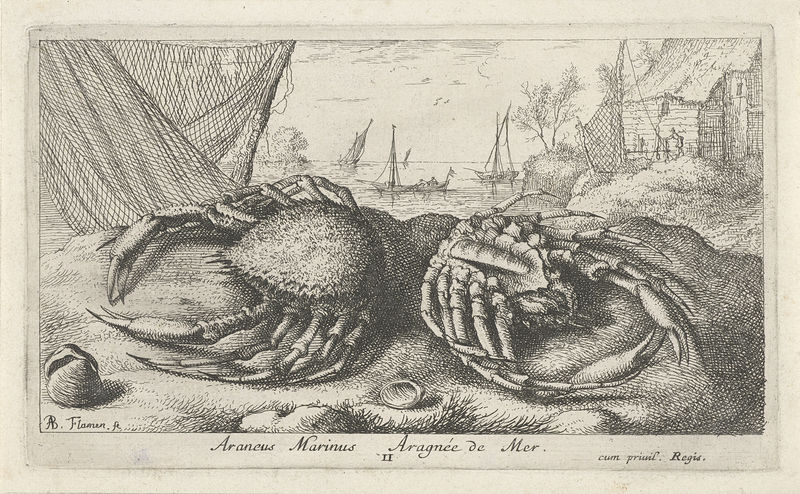
Titel: Twee spinkrabben bij een visnet
Künstler: Albert Flamen
Standort: Amsterdam
Institution: Rijksmuseum
Schlagwörter: meer, haus, boote, stilleben, beine, schiffe, strand, mast, französisch, krabbe, schalentier, scheren, stich, kate, muschel, muscheln, schnecke, schneckenhaus, netz, krebs, krebse, latein, krabben, getier, schneckenhuaus